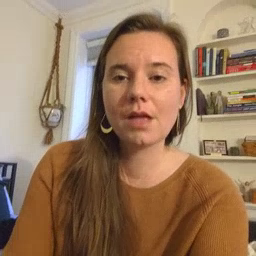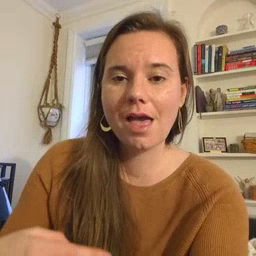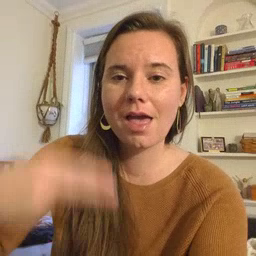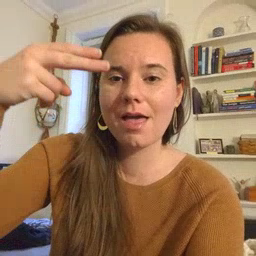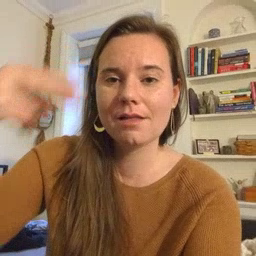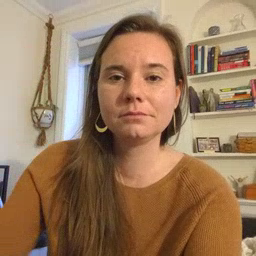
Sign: high